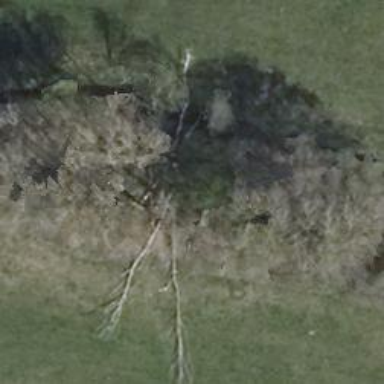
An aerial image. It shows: Row of deciduous broadleaved trees.